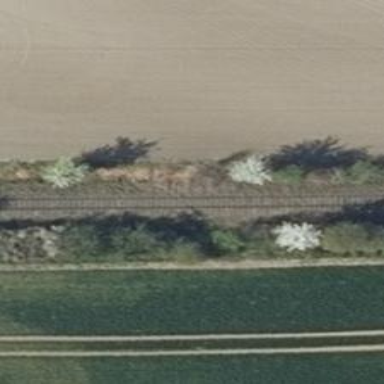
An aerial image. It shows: Row of deciduous broadleaved trees.